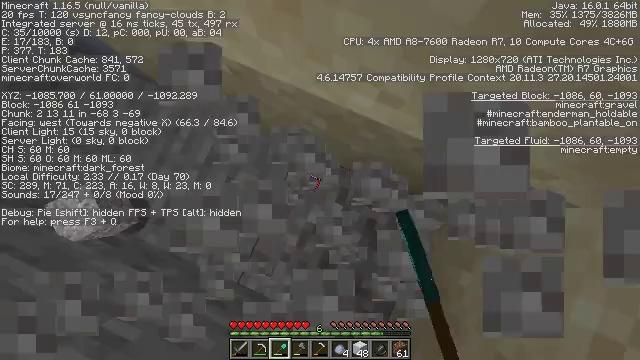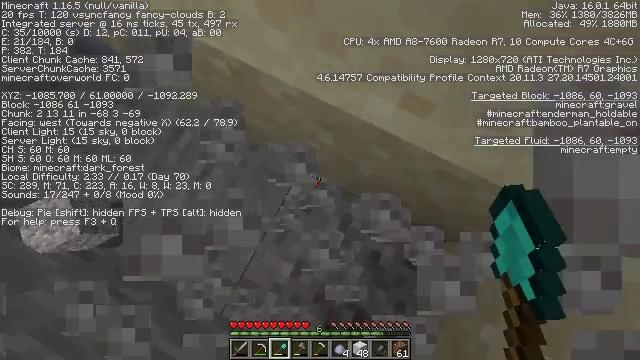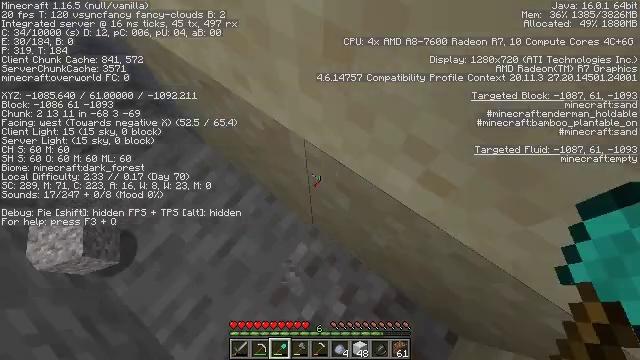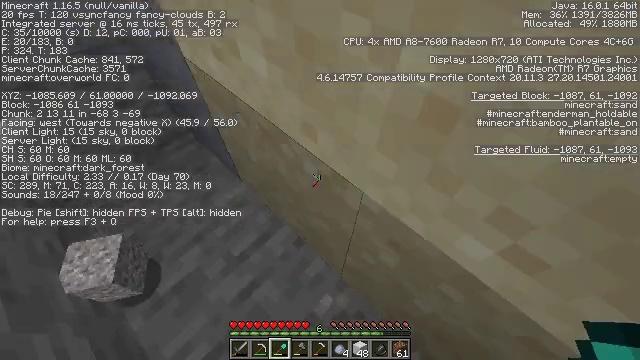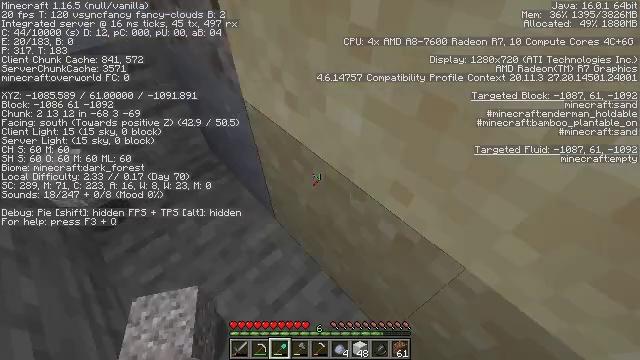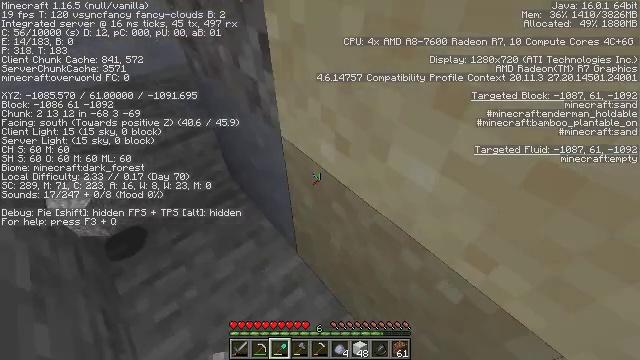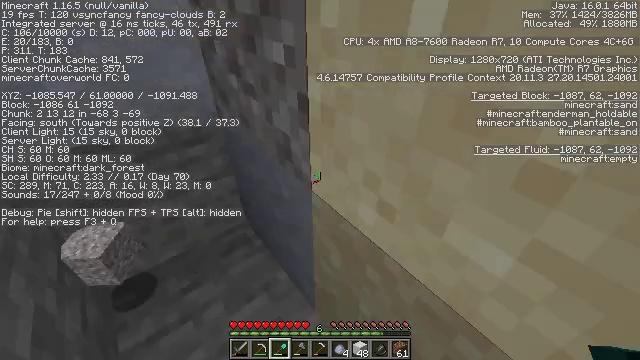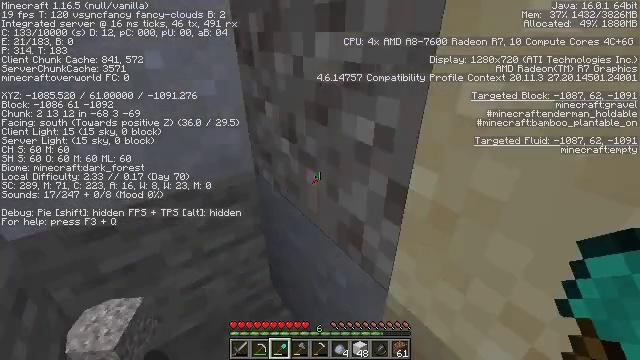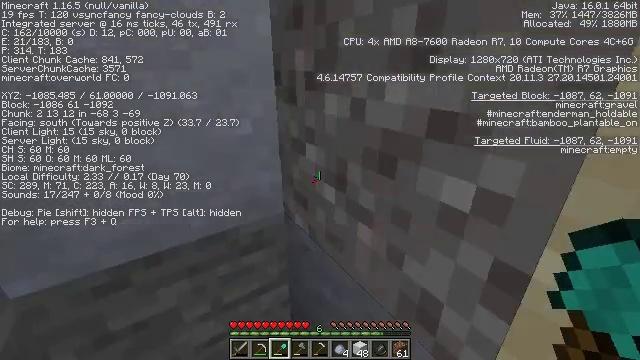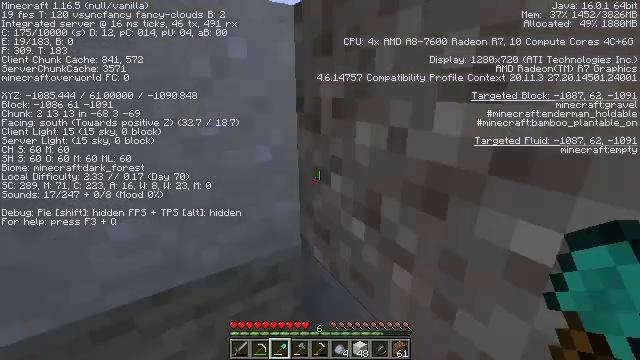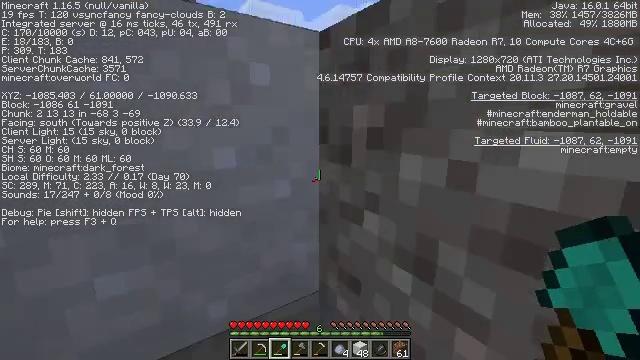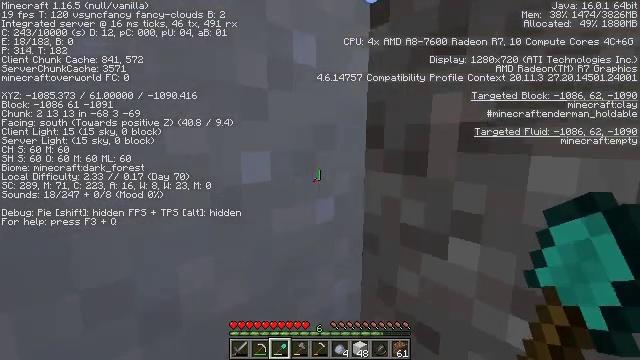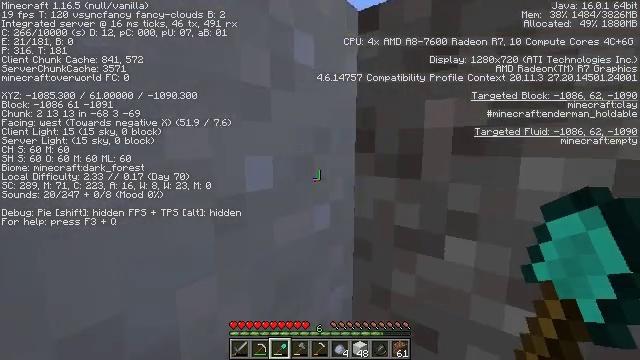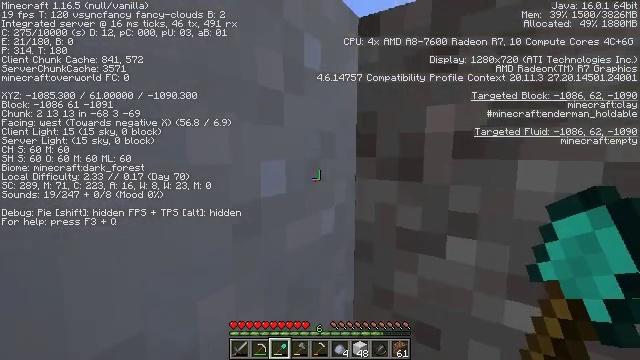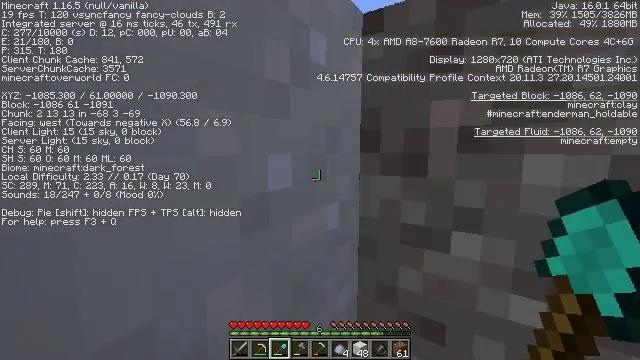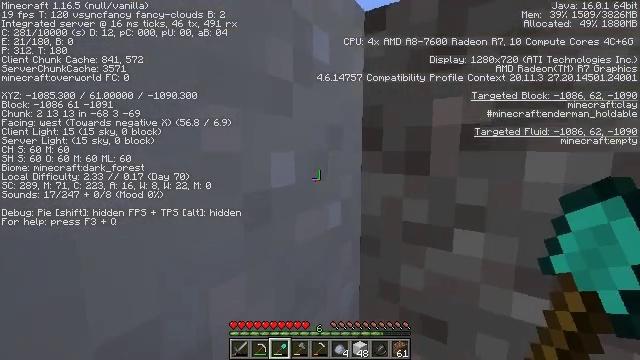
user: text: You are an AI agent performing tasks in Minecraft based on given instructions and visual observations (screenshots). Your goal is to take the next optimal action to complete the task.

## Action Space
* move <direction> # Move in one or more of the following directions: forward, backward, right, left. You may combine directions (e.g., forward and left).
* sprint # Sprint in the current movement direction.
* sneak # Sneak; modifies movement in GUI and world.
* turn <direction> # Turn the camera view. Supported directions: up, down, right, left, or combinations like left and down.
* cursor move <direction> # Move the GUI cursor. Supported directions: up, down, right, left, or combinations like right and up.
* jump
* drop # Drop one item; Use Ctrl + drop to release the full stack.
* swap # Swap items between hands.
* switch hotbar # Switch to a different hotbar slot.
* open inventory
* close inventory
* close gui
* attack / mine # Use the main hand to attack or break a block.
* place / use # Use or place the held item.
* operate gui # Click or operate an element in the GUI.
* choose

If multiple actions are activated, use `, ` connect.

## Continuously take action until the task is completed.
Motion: motion action
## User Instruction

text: Collect clay by holding down the left mouse button.
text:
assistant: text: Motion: turn left and up
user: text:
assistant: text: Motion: move left, turn left and up
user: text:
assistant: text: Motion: move forward and move left, turn left and up
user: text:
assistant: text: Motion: move forward and move left, turn left and up
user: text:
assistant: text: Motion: move forward and move left, turn left and up
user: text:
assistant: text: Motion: move forward and move left, turn left and up
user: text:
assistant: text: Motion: move forward and move left, turn left and up
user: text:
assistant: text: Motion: move forward and move left, turn left and up
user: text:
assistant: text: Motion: move forward and move left, turn left and up
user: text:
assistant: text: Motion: move forward and move left, turn right and up
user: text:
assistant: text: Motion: move forward and move left, turn right and up
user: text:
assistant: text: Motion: move left, turn right and up
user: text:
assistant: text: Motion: turn right
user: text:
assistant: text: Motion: no_op
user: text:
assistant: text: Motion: no_op
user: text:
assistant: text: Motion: no_op
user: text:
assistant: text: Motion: no_op
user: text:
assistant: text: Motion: turn left
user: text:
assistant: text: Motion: no_op
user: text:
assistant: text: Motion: turn right and down
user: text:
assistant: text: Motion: turn right and up
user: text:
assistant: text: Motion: turn left and up
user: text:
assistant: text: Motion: turn left and up
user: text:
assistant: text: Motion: turn left
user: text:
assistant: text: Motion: turn left, attack / mine
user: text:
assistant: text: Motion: attack / mine
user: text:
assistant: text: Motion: attack / mine
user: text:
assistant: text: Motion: attack / mine
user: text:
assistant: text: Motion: attack / mine
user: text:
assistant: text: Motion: attack / mine